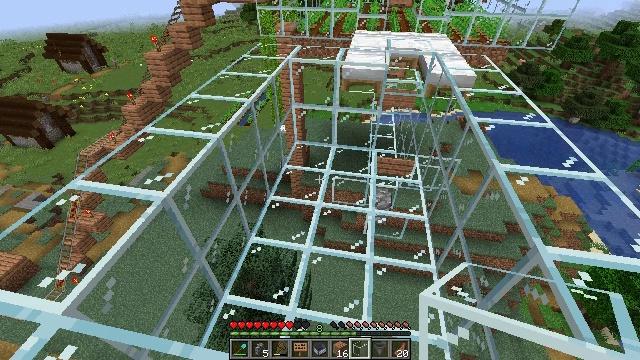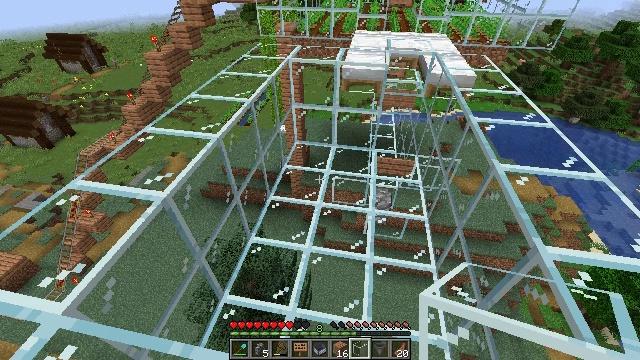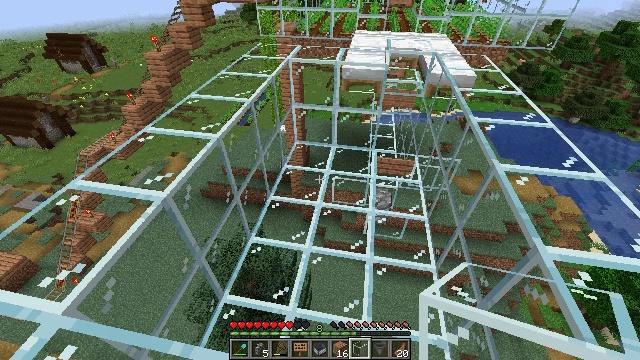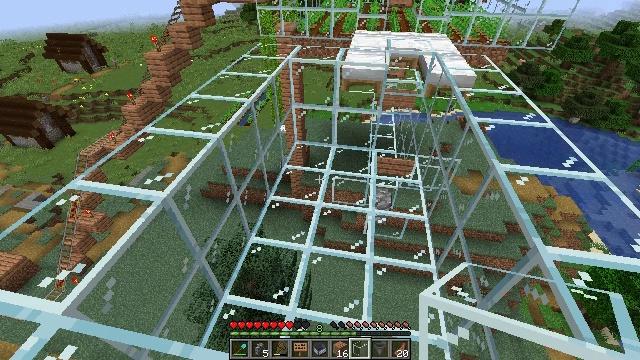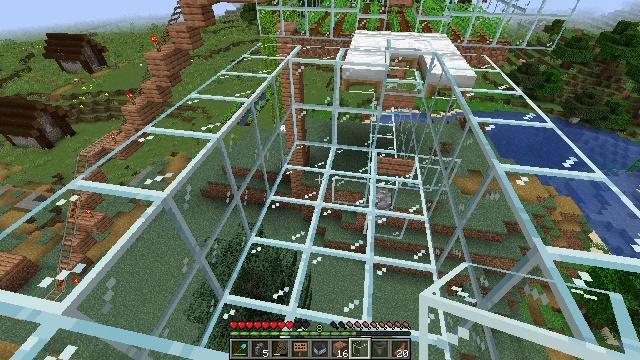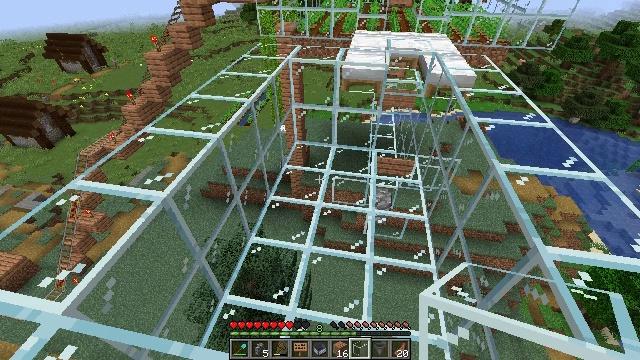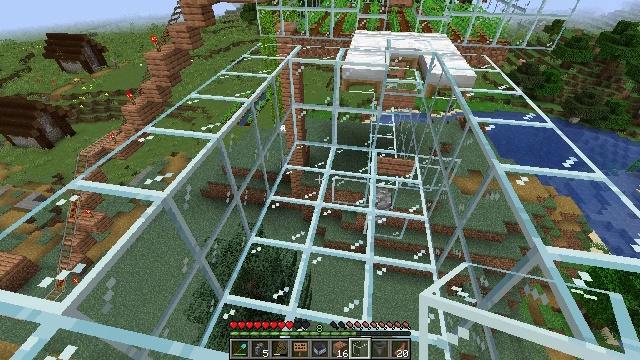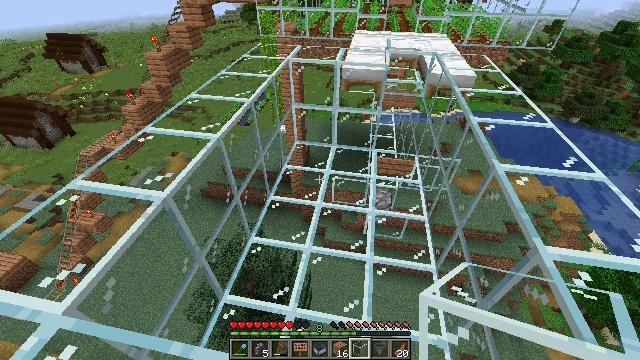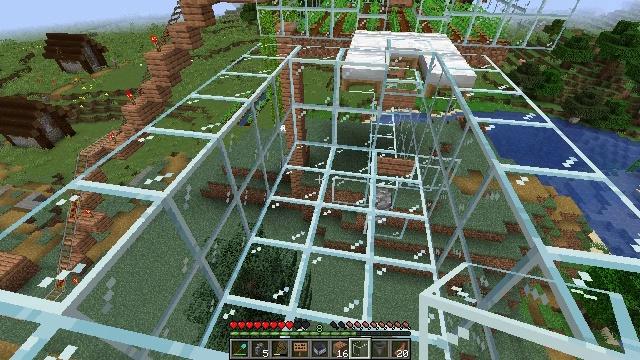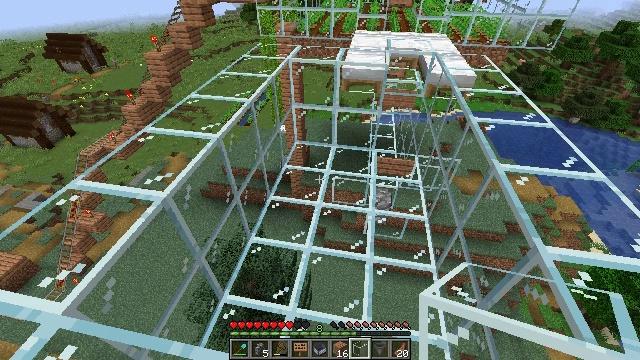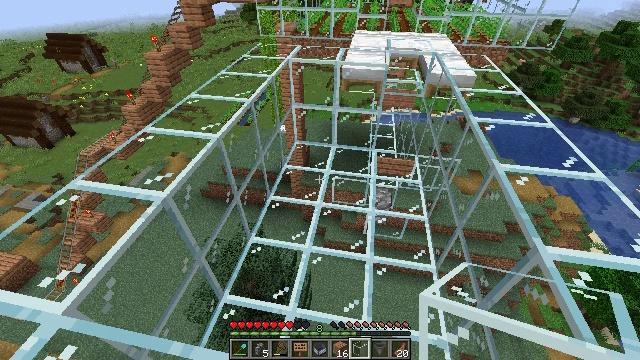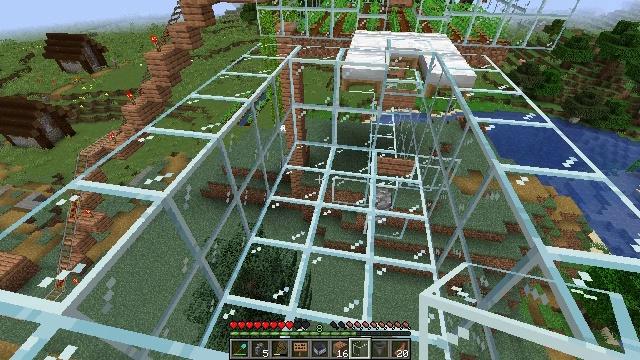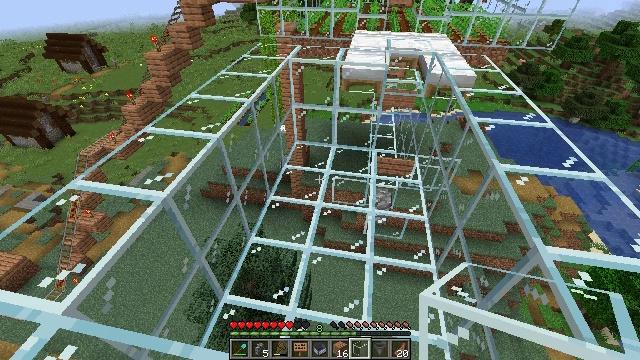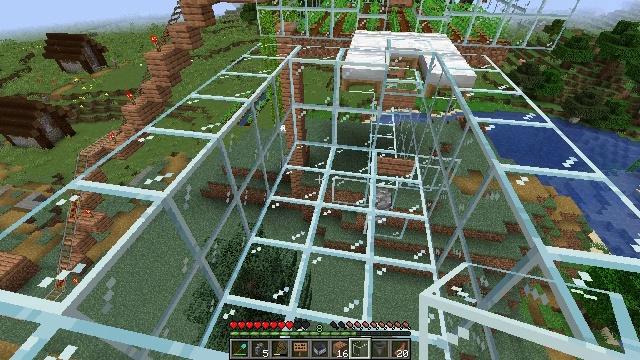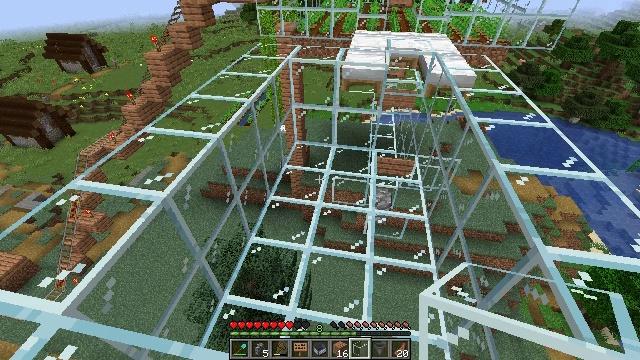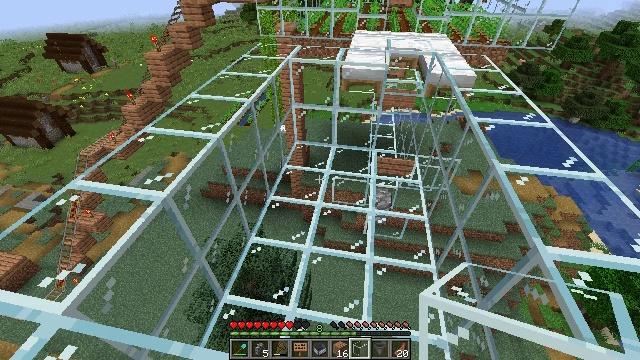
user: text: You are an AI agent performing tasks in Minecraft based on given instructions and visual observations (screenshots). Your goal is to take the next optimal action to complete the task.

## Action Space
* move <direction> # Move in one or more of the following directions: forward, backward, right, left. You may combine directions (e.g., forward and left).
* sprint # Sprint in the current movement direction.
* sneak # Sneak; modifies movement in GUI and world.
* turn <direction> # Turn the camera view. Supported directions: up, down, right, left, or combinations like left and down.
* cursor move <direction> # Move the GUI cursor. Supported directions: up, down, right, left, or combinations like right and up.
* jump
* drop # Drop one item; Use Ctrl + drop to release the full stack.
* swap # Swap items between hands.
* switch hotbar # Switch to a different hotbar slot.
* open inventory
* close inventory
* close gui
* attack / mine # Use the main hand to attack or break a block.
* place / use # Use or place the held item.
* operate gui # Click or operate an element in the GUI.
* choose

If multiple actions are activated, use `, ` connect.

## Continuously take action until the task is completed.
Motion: motion action
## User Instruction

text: Break the jungle planks to recycle them.
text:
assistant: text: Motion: no_op
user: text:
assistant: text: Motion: no_op
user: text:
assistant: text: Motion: no_op
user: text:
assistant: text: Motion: no_op
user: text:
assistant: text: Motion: no_op
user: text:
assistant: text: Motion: no_op
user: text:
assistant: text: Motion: no_op
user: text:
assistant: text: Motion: no_op
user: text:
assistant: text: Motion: no_op
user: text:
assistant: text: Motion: no_op
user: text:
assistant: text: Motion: no_op
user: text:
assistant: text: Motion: no_op
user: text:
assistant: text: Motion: no_op
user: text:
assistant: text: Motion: no_op
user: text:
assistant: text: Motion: no_op
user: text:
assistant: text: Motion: no_op
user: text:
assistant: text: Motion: no_op
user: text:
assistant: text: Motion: no_op
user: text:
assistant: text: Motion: no_op
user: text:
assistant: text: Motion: no_op
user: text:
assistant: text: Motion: no_op
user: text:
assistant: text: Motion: no_op
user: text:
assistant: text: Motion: no_op
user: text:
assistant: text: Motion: no_op
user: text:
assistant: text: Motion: no_op
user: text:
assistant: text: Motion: no_op
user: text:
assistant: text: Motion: no_op
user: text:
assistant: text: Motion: no_op
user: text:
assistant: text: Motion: no_op
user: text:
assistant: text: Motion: no_op